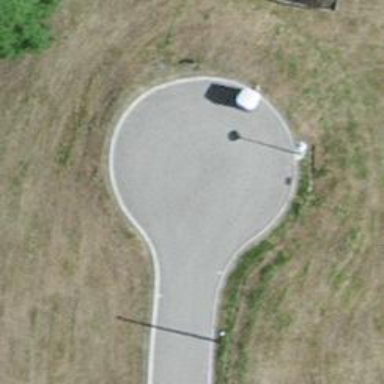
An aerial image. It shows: Turning circle on the road.